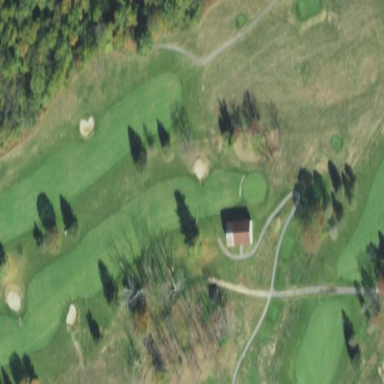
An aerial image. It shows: Grassy area designated as golf fairway.